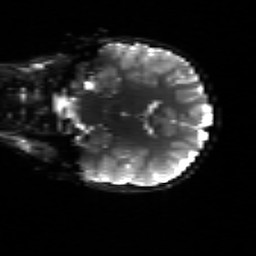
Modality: sbref
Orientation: coronal
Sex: male
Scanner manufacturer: siemens
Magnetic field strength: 3 T
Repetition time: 5 s
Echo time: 0.071 s